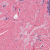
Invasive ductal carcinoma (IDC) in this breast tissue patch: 0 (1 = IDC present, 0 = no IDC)